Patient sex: M
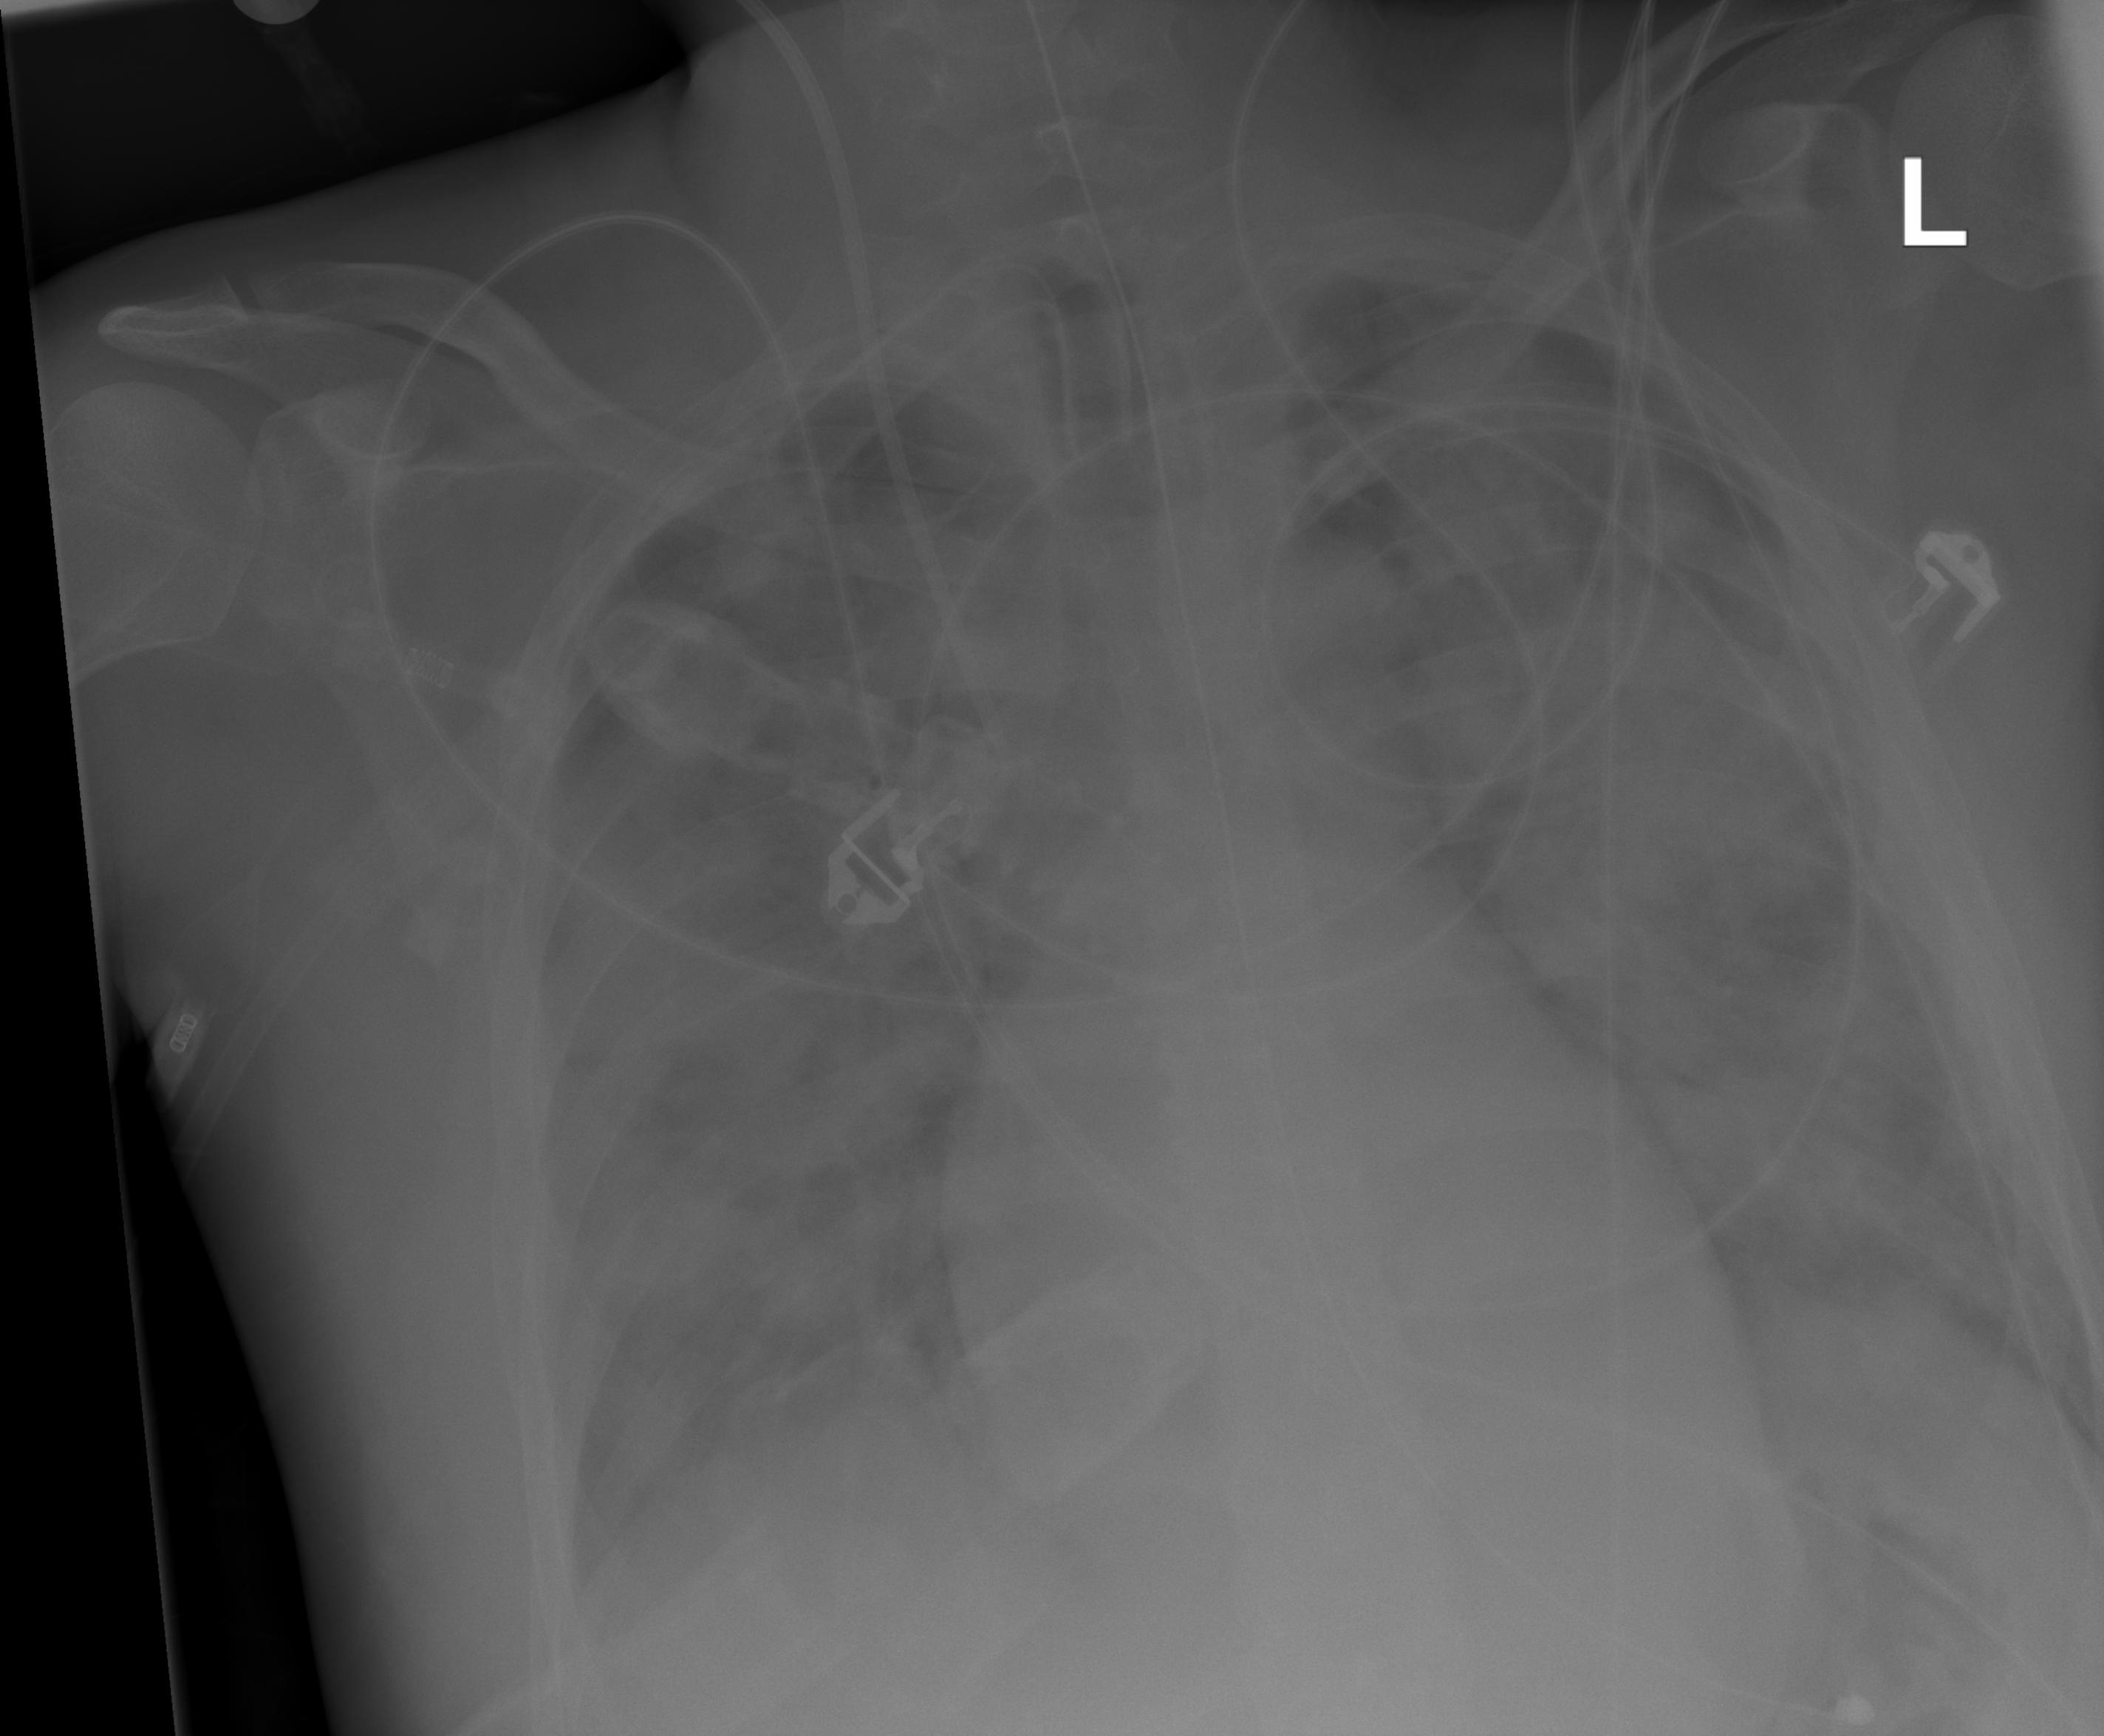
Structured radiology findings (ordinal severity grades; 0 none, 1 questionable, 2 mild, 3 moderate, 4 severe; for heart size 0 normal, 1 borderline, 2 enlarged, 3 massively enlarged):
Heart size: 0
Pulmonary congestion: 2
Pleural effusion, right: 0
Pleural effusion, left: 0
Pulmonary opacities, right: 3
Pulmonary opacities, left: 4
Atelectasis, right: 0
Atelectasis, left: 0